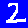
Digit: 2